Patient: sex F, age 71
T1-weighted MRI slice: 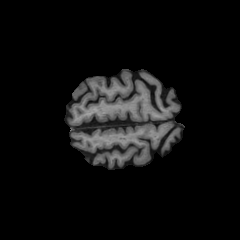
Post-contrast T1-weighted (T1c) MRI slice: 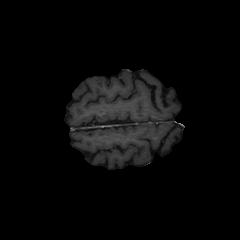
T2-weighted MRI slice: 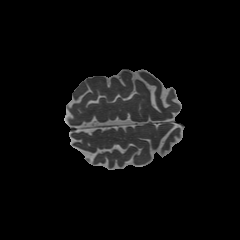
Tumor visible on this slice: no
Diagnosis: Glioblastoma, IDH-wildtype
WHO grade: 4